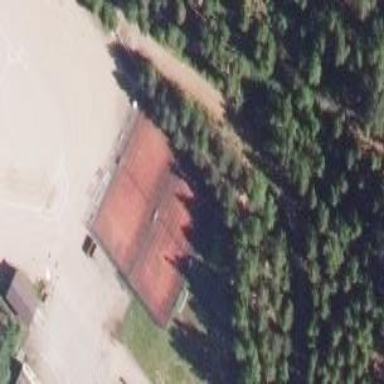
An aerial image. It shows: Paved tennis court on the pitch.